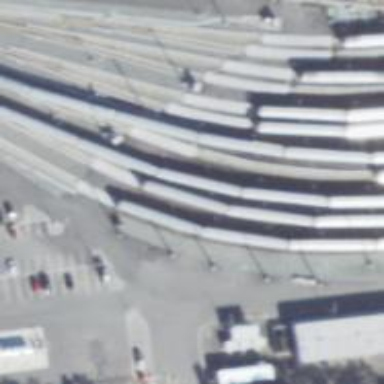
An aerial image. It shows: Electrified railway yard with rail tracks.